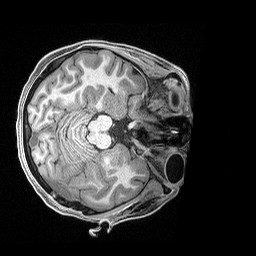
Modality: T1w
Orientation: axial
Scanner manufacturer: siemens
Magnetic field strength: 3 T
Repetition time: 2.4 s
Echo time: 0.00122 s